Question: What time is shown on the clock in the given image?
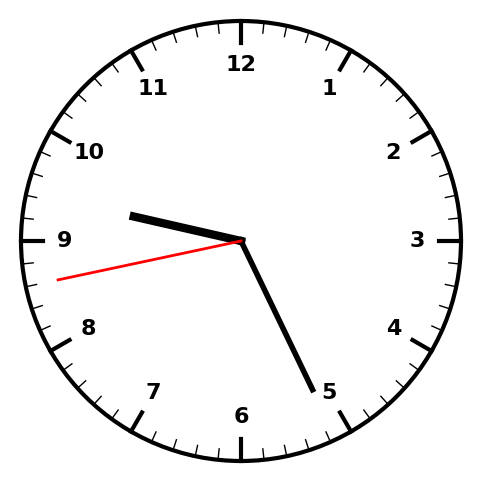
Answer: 09:25:43